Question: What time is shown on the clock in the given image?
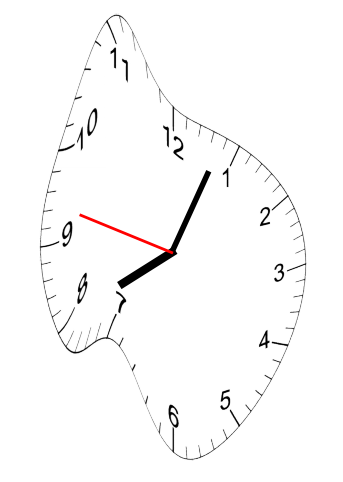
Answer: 08:03:47